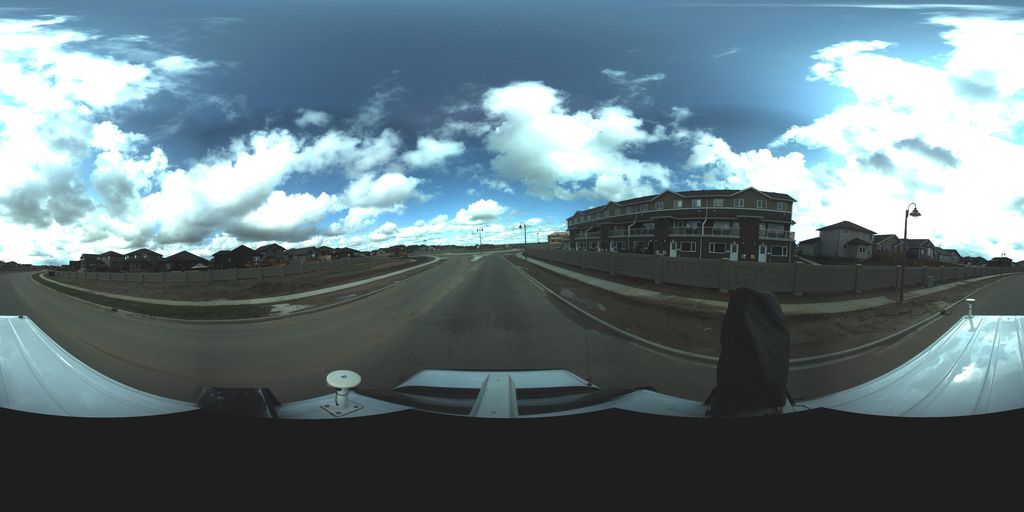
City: saskatoon